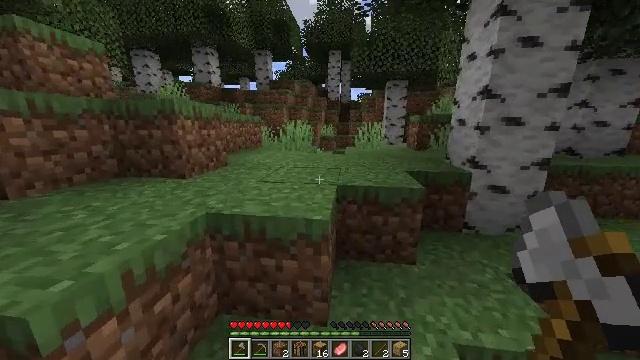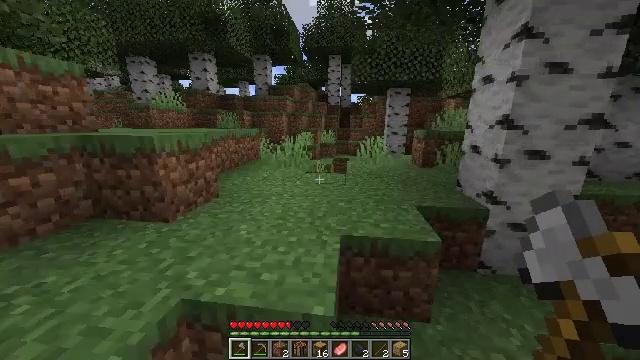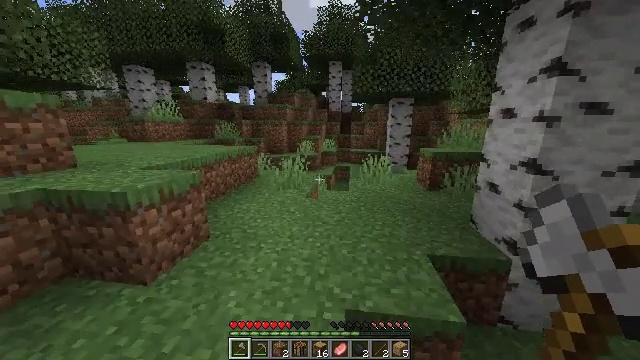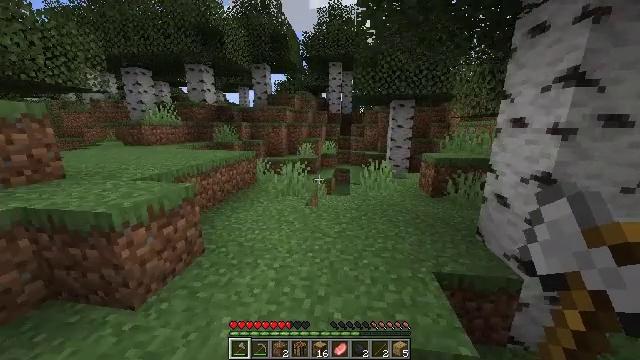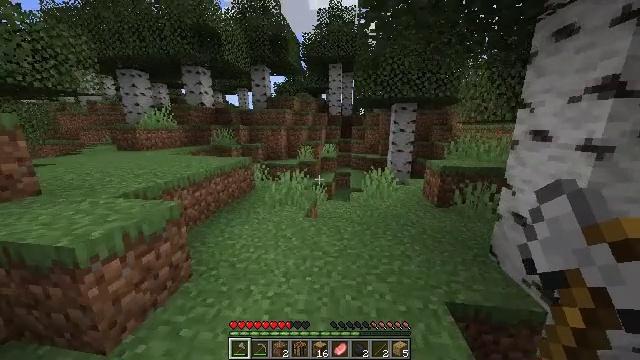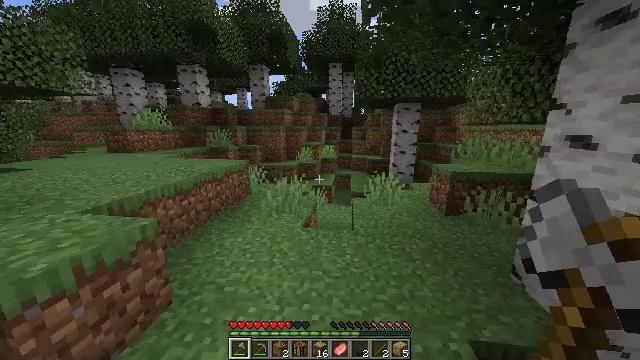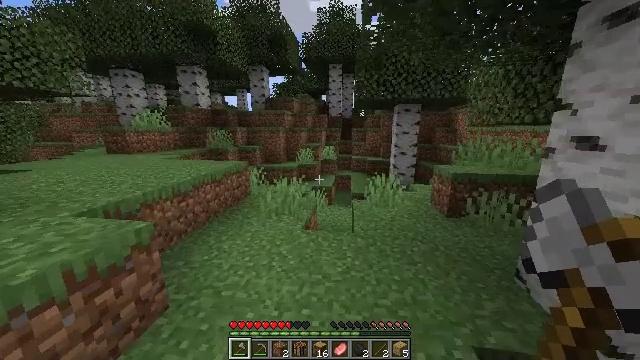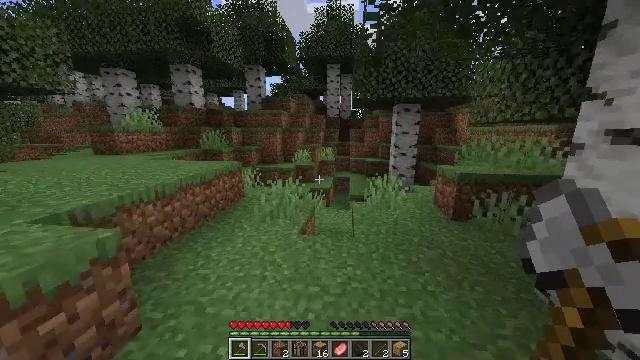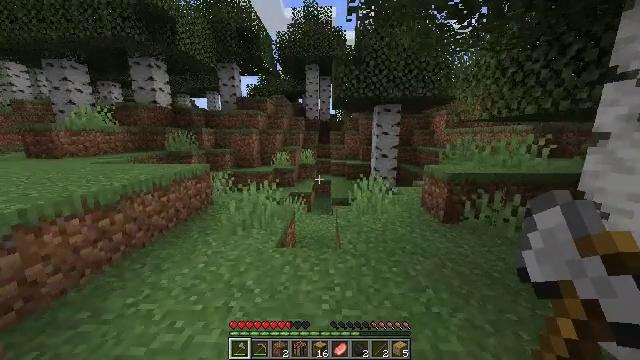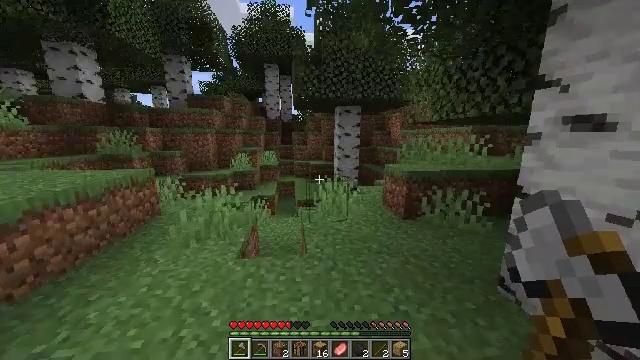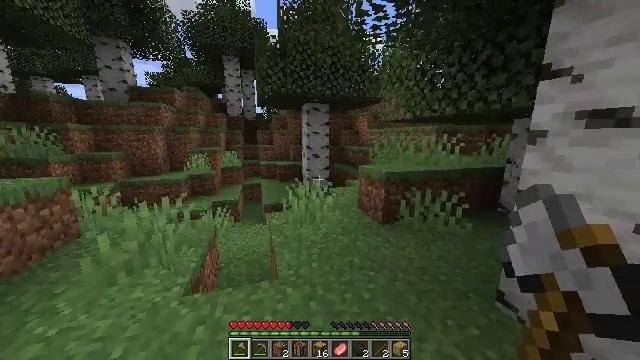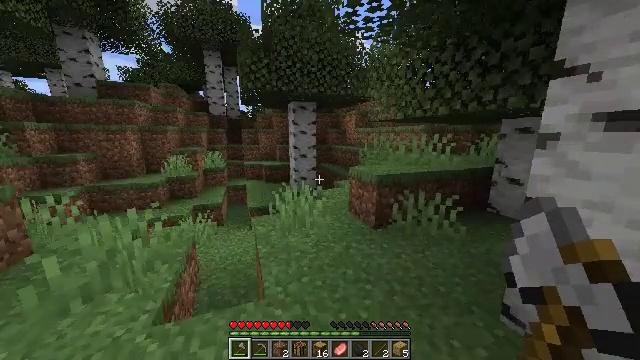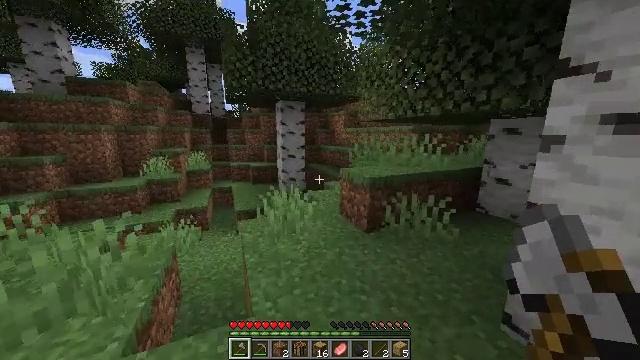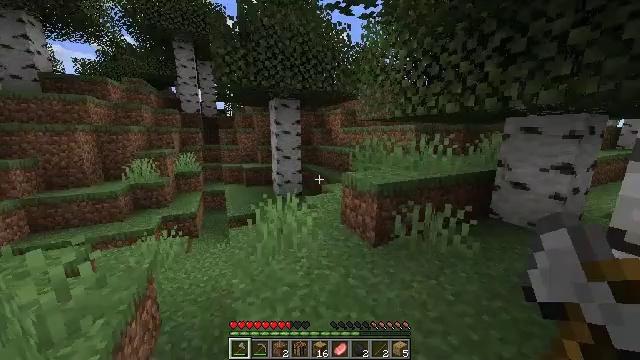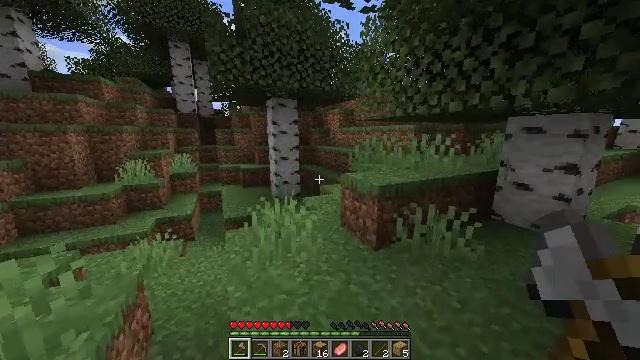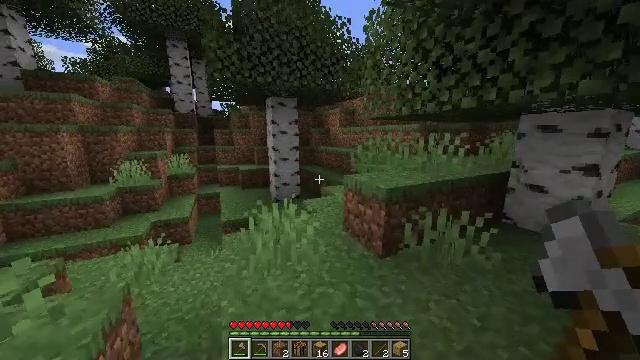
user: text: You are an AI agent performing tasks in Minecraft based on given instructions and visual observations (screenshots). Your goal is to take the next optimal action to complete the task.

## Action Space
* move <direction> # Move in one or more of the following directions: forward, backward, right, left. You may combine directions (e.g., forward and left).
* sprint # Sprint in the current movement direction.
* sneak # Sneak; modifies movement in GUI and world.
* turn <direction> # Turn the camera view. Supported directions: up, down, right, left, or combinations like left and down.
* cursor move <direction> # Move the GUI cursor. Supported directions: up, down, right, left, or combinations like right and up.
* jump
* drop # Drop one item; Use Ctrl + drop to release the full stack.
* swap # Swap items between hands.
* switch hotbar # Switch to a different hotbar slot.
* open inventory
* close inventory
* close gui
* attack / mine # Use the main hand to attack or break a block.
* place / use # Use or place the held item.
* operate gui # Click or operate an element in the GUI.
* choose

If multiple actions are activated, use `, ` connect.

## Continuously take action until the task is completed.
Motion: motion action
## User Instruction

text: Harvest the lily pad from the surface of water.
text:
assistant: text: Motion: move forward, sprint, jump
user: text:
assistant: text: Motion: move forward, sprint, jump
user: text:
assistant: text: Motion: move forward, sprint, jump
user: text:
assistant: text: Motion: move forward, sprint, jump
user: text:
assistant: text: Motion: move forward, sprint, jump
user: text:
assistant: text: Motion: move forward, sprint, jump
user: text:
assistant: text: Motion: move forward, sprint, jump
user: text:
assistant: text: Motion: move forward, sprint, turn right and up, jump
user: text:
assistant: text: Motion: move forward, sprint, turn right, jump
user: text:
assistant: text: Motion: move forward, sprint, turn right
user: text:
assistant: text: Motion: move forward, sprint, turn right
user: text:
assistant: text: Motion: move forward, sprint, turn right
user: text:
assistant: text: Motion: move forward, sprint, turn right
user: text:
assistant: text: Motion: move forward, sprint
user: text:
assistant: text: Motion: move forward, sprint
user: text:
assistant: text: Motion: move forward, sprint
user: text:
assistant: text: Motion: move forward, sprint
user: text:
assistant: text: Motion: move forward, sprint
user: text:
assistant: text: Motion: move forward, sprint
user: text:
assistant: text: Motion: move forward, sprint
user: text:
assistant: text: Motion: move forward, sprint
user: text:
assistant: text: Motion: move forward, sprint, turn right
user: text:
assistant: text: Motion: move forward, sprint, turn right
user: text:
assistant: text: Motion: move forward, sprint, turn right
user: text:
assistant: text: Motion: move forward, sprint, turn right
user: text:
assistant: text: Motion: move forward, sprint
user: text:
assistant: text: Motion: move forward, sprint
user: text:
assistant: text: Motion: move forward, sprint
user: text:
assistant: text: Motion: move forward, sprint, turn right
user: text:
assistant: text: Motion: move forward, sprint, turn right